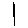
Label: line